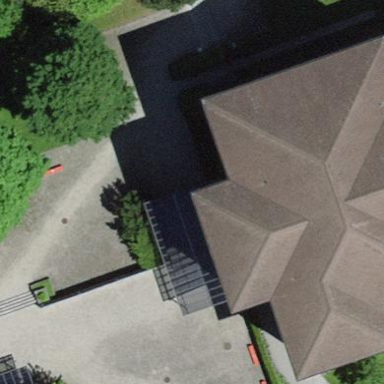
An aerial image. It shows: View of roof of building.